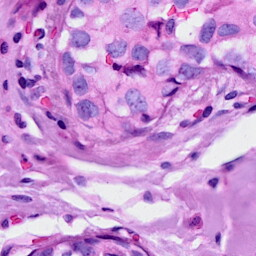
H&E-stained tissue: Breast